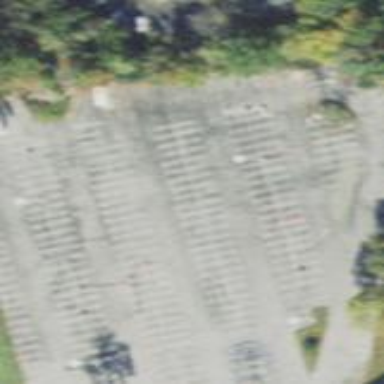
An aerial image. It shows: Parking area.